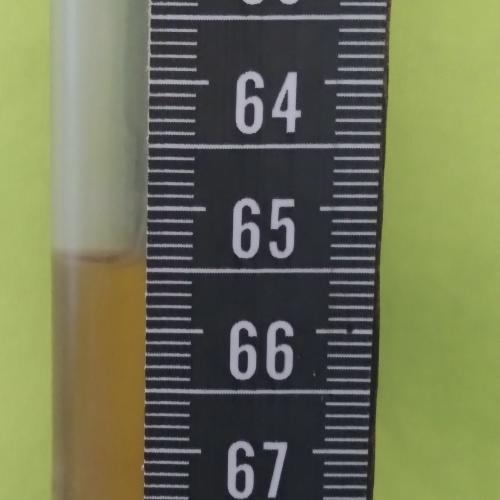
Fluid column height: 65.4 cm